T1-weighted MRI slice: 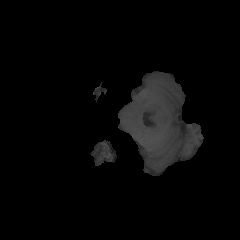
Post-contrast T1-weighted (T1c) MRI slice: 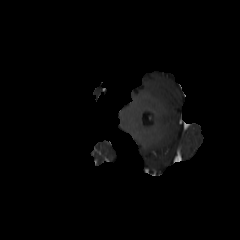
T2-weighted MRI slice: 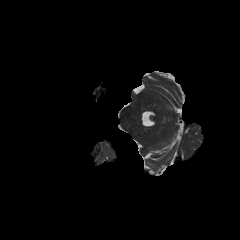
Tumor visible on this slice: no